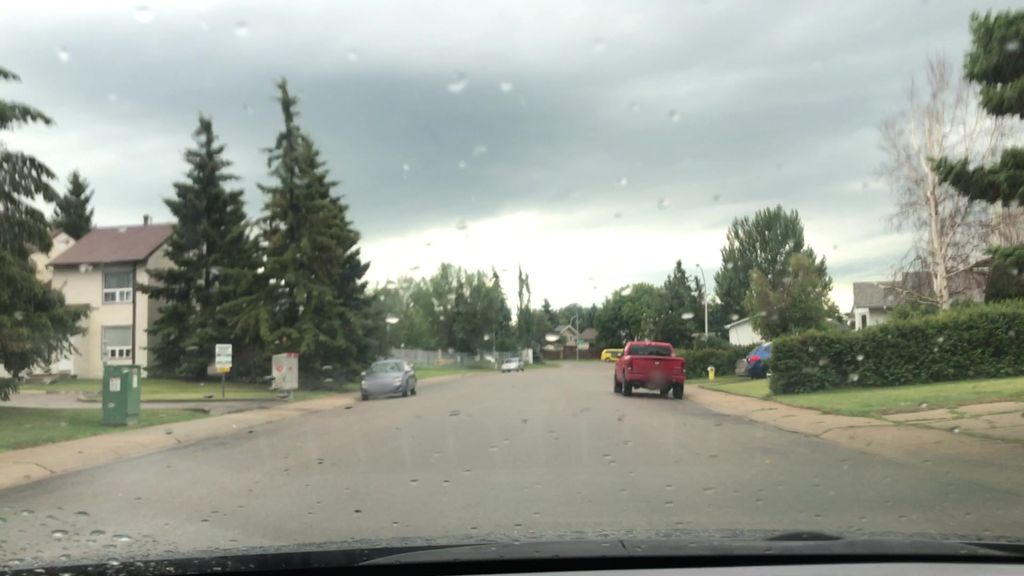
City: edmonton